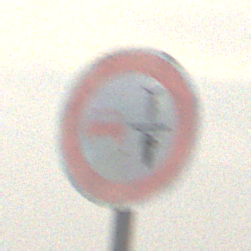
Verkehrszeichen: VerbotUeberholenEinspurigeFahrzeuge
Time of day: MorningAfternoon
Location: Outdoor (Nature)
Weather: Overcast
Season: Winter
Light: Natural